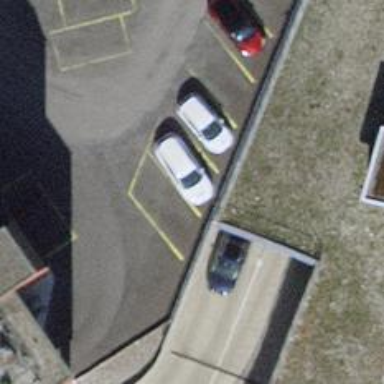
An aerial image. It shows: Parking area.